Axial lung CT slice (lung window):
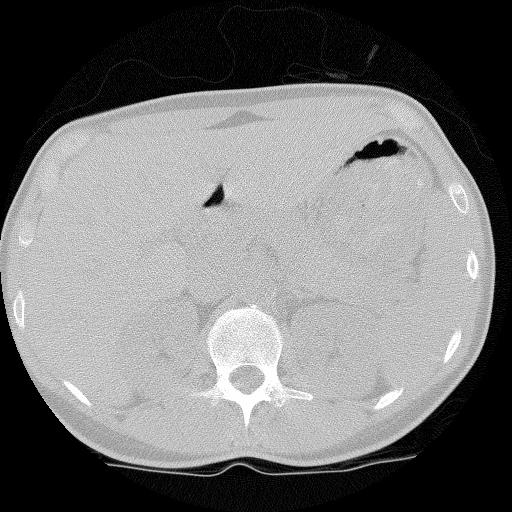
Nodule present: no